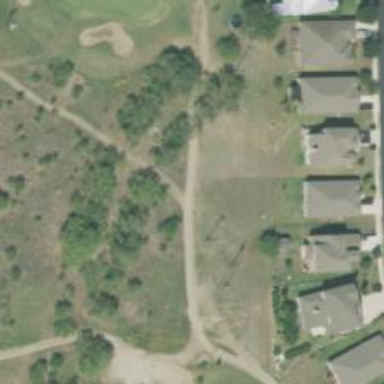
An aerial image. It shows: Golf cartpath that is also road path.